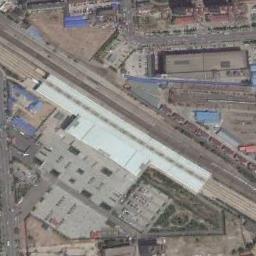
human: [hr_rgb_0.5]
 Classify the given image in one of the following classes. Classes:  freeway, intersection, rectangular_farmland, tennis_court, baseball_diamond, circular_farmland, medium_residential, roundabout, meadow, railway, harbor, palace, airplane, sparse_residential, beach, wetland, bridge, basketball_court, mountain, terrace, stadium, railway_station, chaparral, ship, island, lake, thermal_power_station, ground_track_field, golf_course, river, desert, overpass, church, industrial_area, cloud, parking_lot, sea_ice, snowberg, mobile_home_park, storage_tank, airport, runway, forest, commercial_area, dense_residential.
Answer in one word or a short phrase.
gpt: railway_station